Aerial crown-view tile of a tropical tree (Barro Colorado Island, Panama), acquired 20240716:
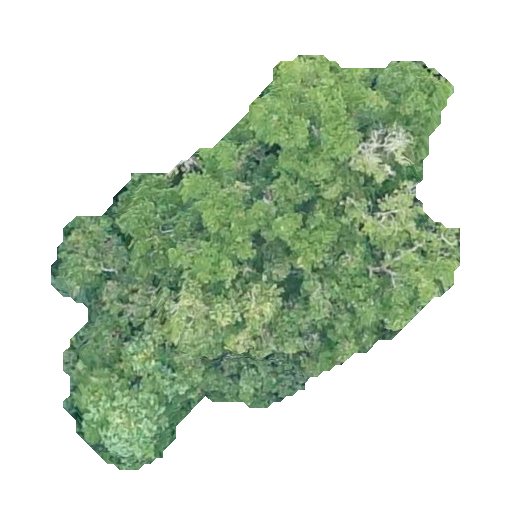
Species: Guapira myrtiflora
GBIF accepted scientific name: Guapira myrtiflora
Crown area: 159.926 m²